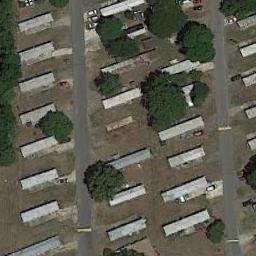
Label: residential